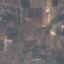
Land use / land cover class: PermanentCrop